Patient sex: M
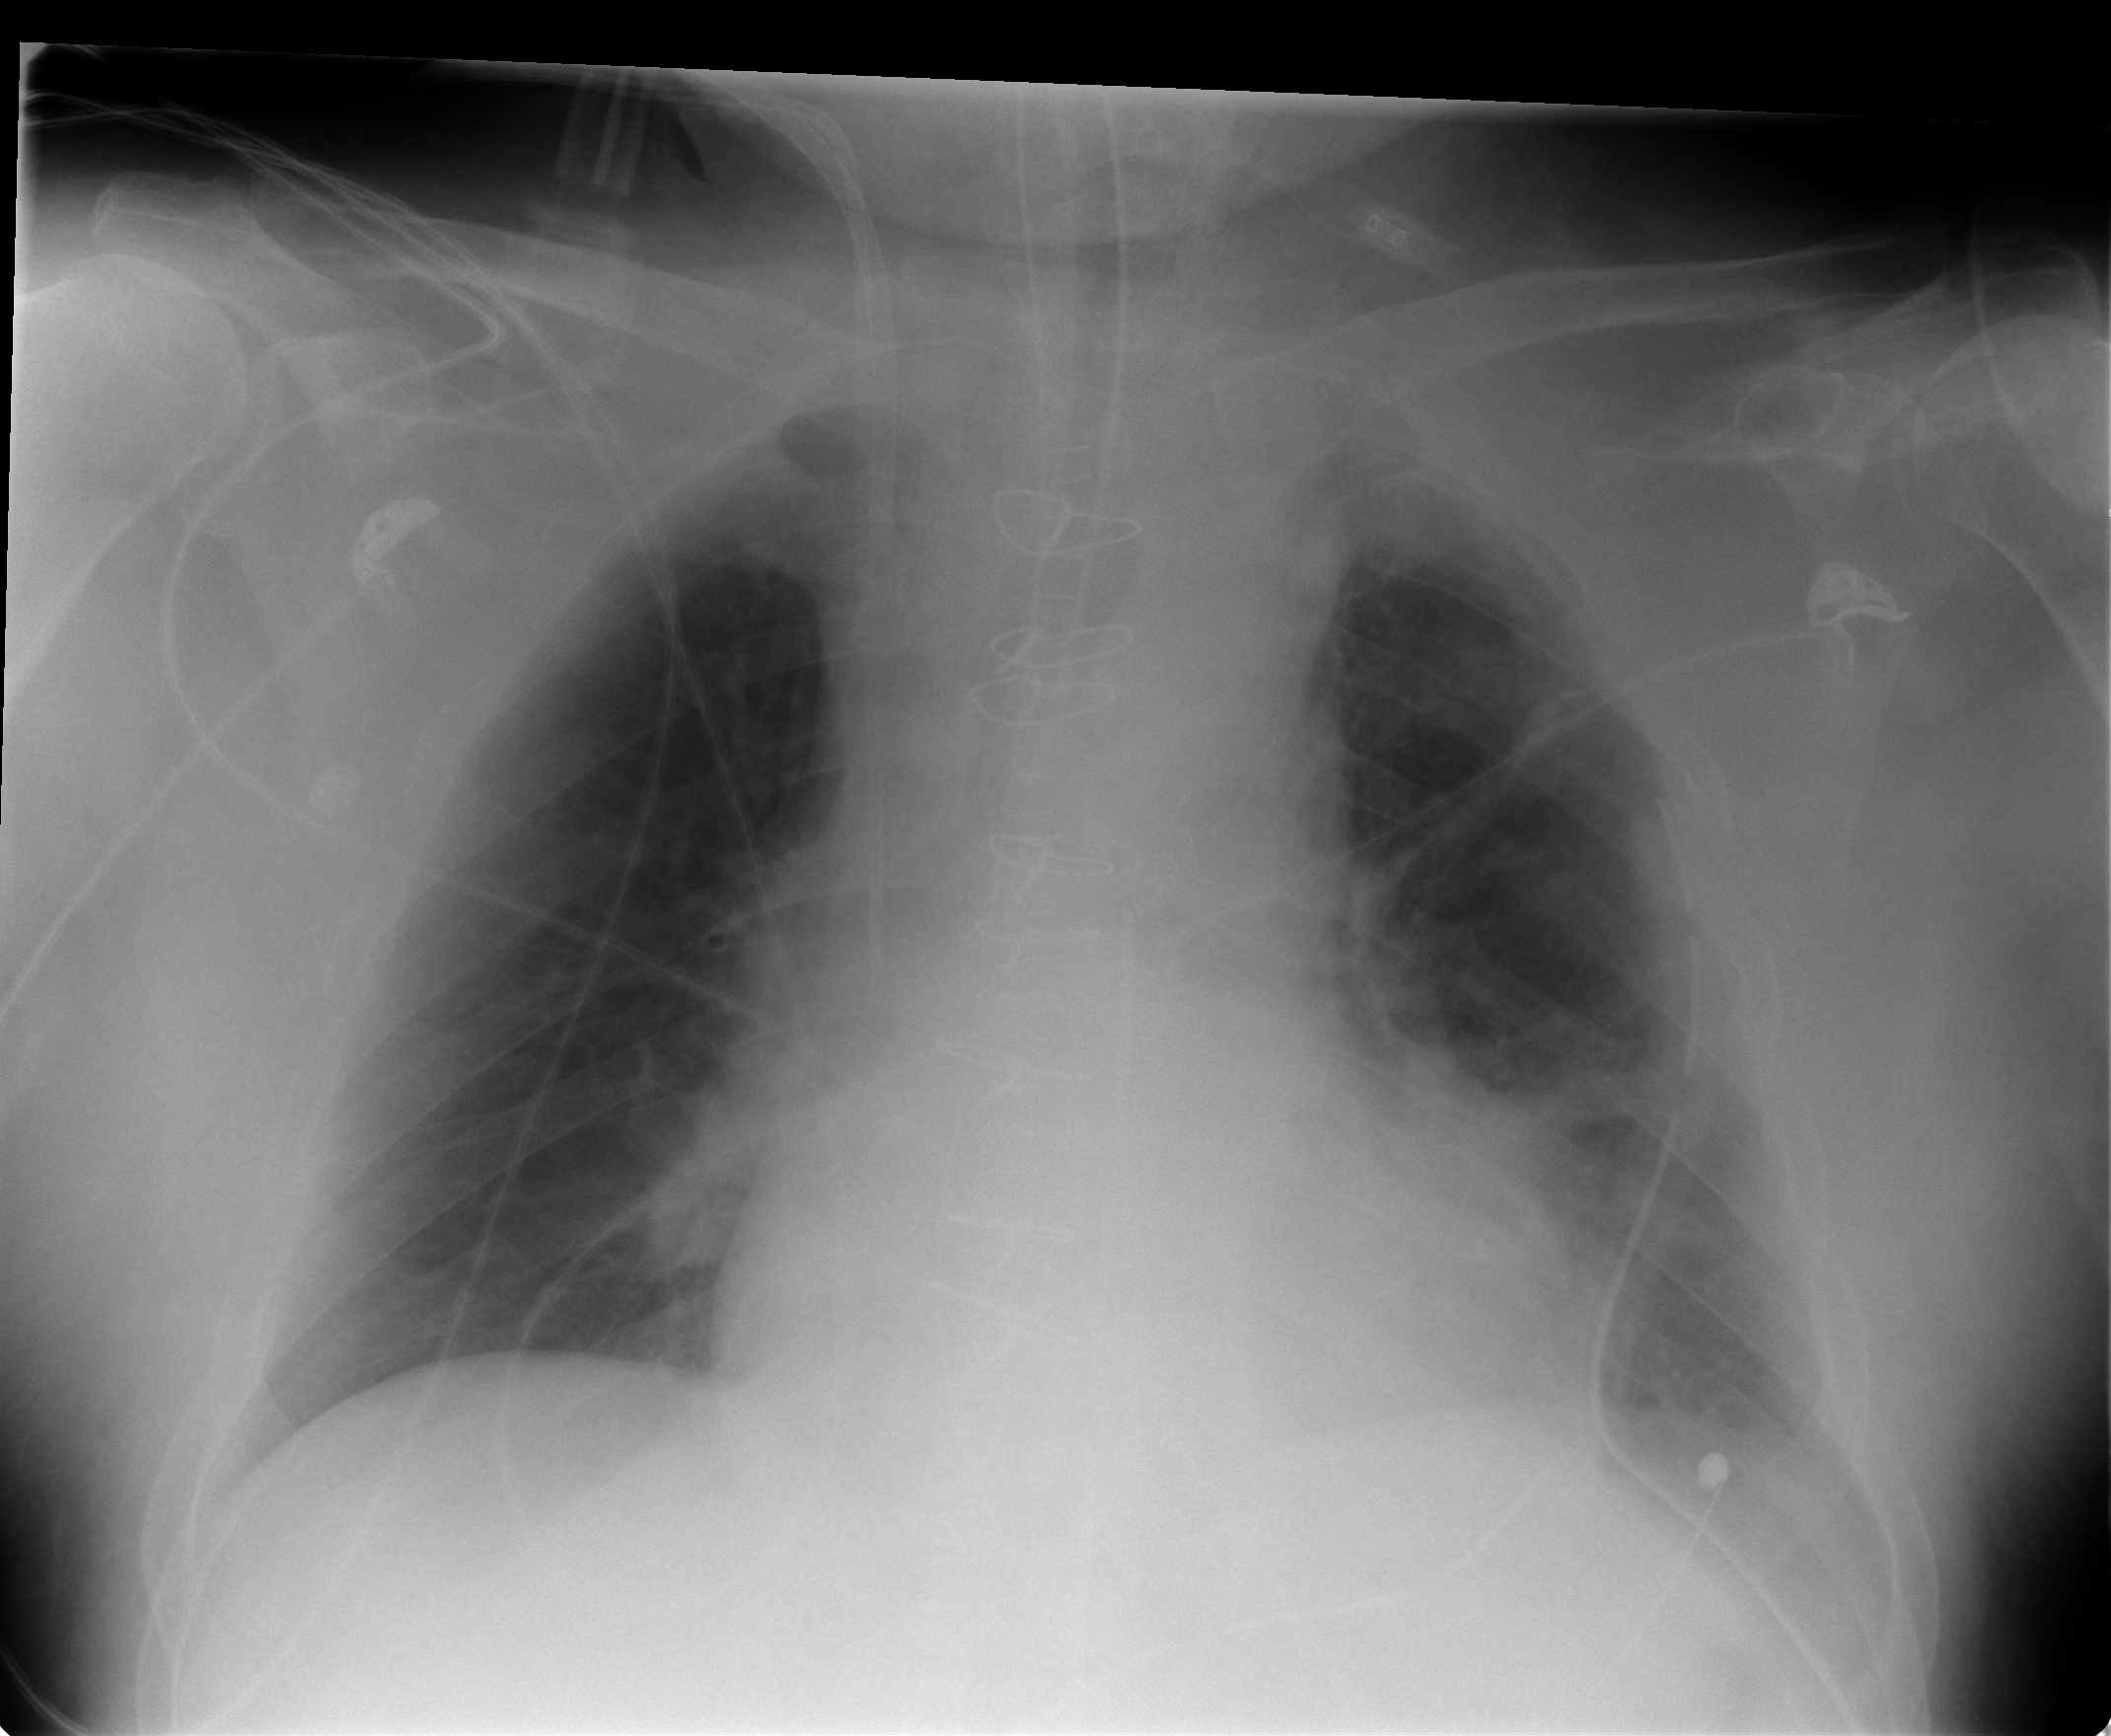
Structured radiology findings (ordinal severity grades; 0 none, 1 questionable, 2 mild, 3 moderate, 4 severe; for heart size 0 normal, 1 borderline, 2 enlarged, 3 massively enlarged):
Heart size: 2
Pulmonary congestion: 2
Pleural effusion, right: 0
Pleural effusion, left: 2
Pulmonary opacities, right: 0
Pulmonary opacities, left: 0
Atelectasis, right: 2
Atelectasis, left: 2